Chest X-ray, PA view. Patient: 62 years old, sex M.
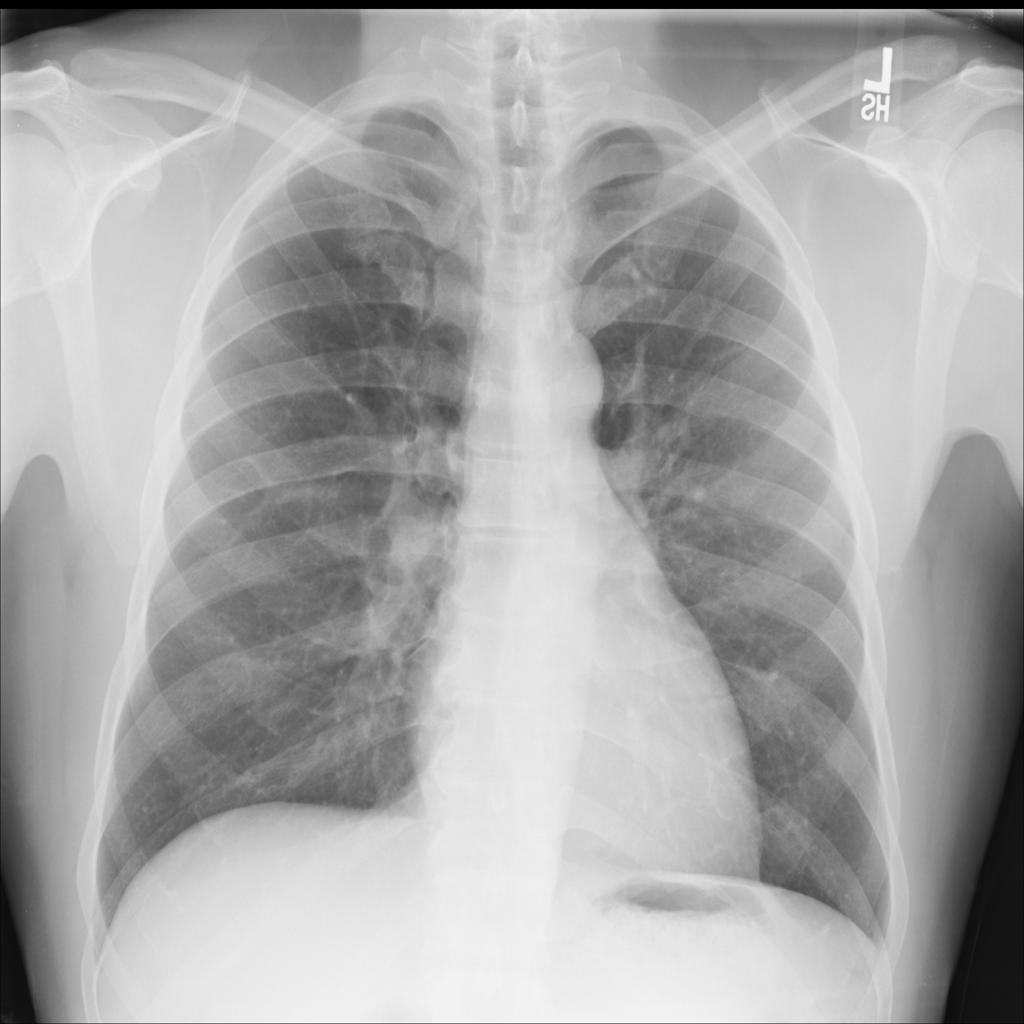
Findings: No Finding